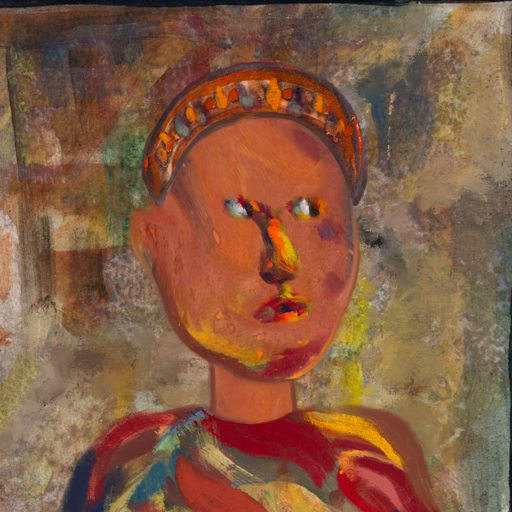
Background: Mosgoul, Head And Neck Side: Mother_And_Son_Son, Face Side: An_Impression, Bust: Mother_And_Son_Son, Hair Side: Blank, Head Accessory: Hypocrite, Second Necklace: Blank, Necklace: Blank, Baby: Blank